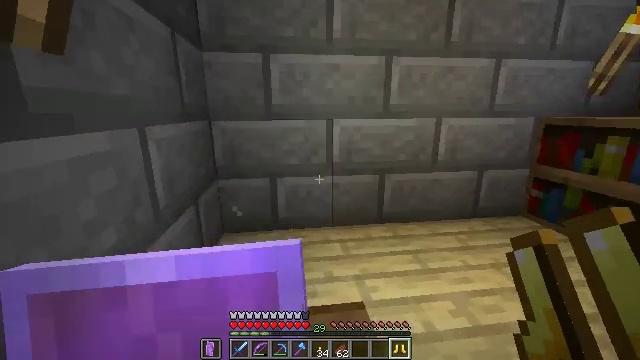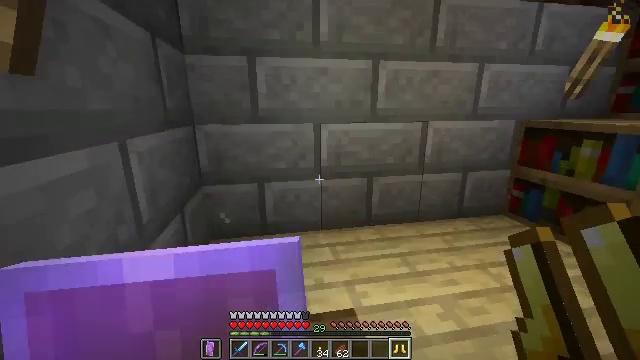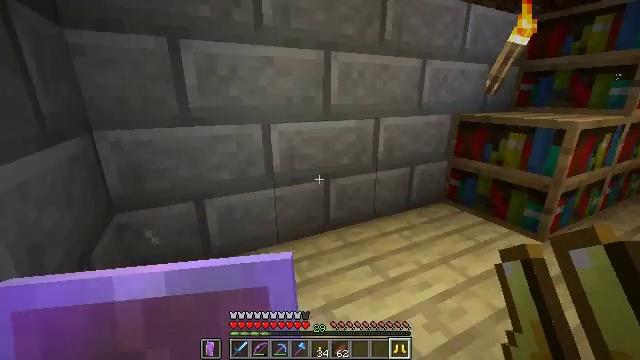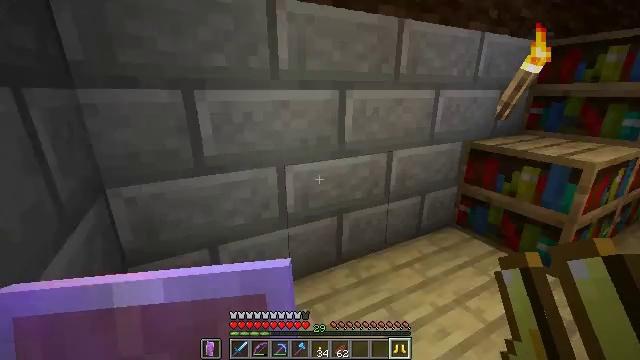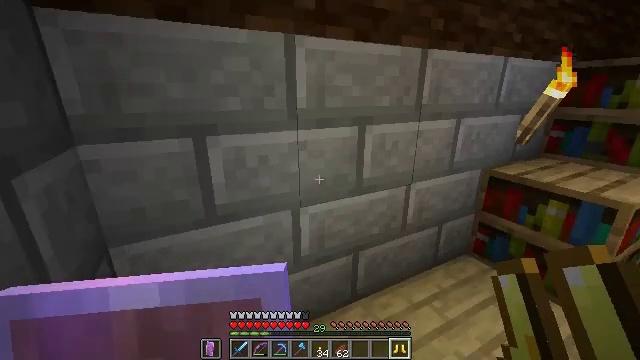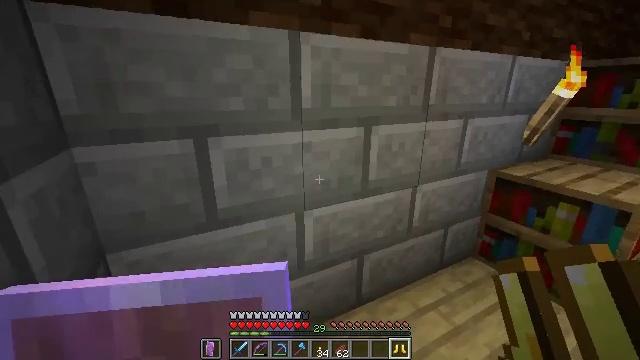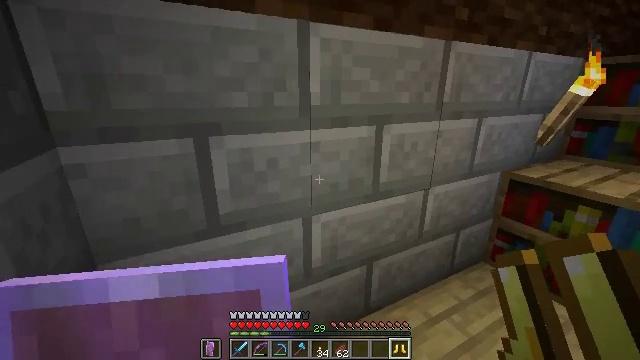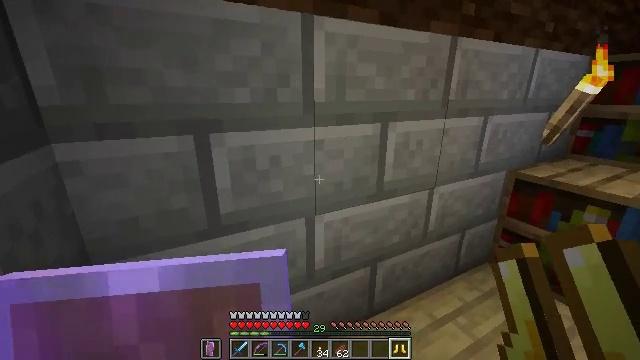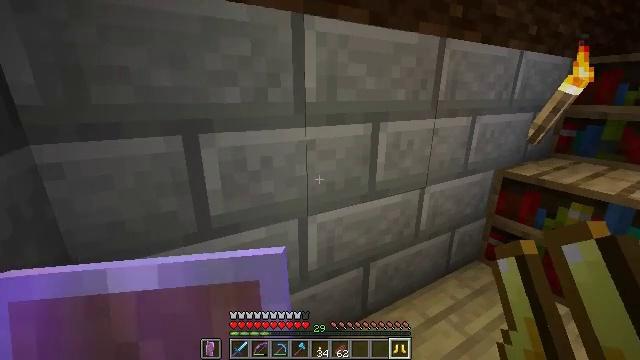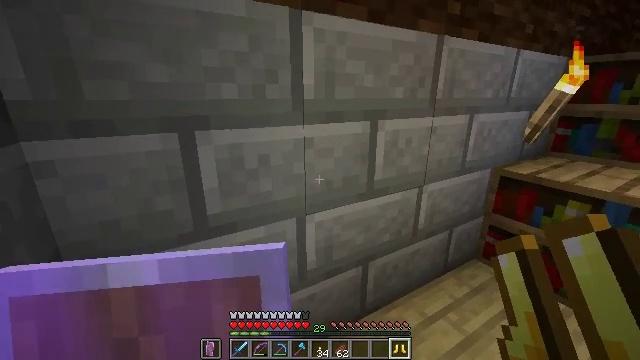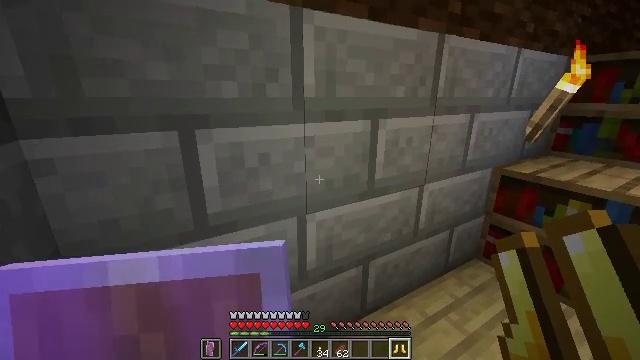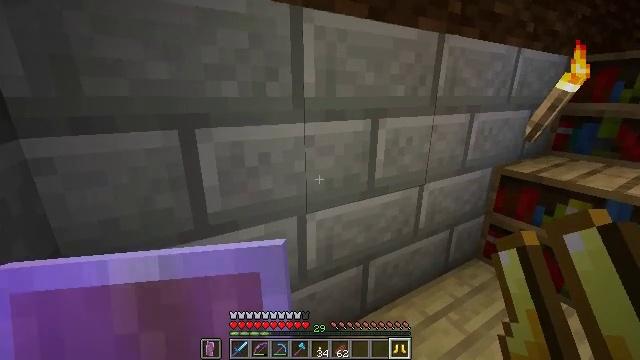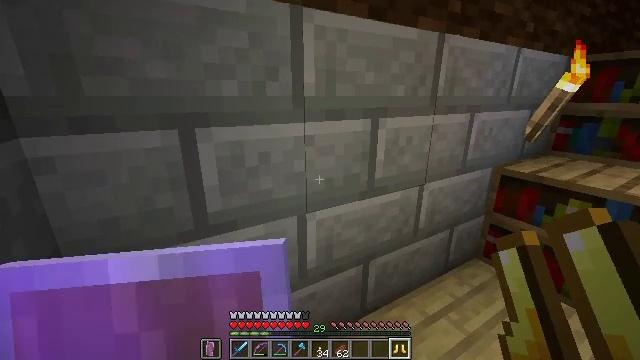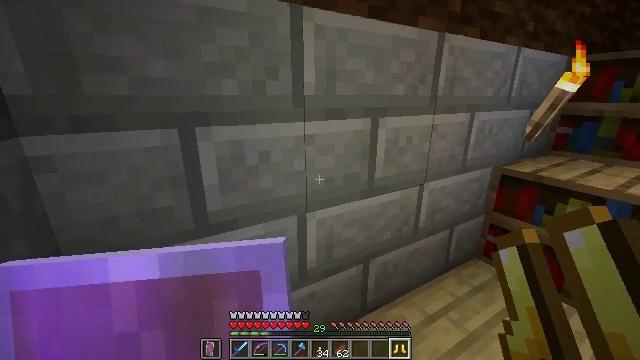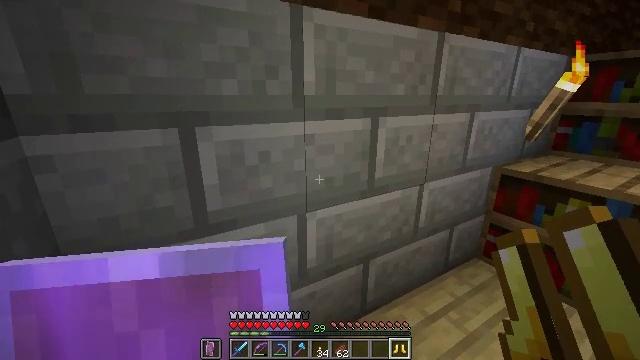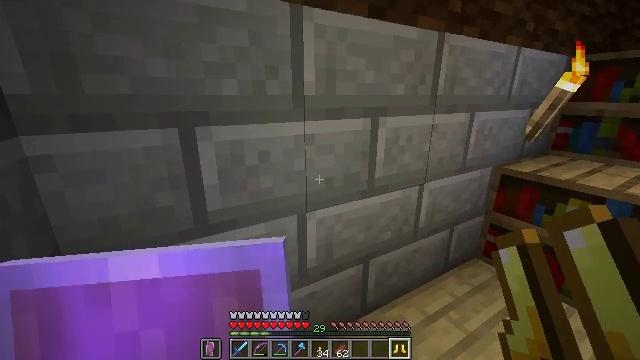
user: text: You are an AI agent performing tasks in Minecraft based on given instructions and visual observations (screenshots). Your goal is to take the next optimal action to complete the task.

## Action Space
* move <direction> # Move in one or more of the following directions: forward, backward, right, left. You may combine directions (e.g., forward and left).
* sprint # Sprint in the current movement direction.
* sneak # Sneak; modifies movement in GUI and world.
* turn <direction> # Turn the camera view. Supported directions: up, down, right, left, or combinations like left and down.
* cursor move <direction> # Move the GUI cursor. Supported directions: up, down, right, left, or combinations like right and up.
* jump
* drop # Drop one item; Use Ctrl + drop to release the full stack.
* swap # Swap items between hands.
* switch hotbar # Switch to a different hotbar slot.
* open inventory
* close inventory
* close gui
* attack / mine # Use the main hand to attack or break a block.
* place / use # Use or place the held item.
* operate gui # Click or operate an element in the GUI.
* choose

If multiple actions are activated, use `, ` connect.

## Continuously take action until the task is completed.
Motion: motion action
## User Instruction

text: Transform blaze rods into blaze powder.
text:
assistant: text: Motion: move forward and move left, turn right
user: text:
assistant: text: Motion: move forward and move left, turn right and down
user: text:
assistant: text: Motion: move forward and move left
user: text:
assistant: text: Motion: move forward
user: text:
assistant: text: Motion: no_op
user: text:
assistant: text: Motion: no_op
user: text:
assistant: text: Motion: no_op
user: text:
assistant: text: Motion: turn right
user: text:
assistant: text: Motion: no_op
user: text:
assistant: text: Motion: no_op
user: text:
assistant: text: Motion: no_op
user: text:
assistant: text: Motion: no_op
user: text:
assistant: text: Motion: no_op
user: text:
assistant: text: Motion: no_op
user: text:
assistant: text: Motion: no_op
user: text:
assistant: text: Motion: no_op
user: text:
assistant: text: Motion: no_op
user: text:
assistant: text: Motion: no_op
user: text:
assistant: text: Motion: no_op
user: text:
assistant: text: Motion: no_op
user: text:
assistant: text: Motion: no_op
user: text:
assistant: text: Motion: no_op
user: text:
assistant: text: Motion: no_op
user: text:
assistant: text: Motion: no_op
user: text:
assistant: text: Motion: no_op
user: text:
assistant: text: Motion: no_op
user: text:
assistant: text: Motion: no_op
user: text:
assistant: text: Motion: no_op
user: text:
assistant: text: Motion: move forward
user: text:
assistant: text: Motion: move forward, turn right and down